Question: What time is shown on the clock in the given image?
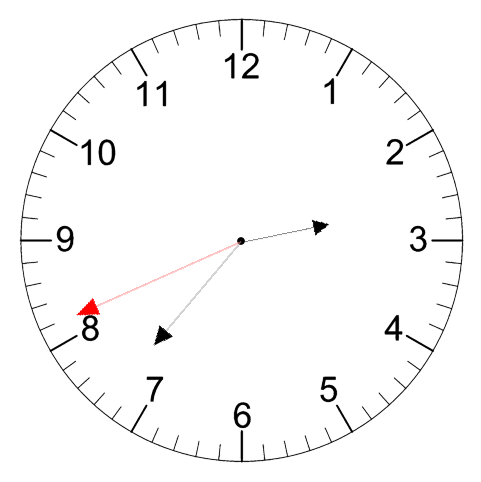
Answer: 02:36:41